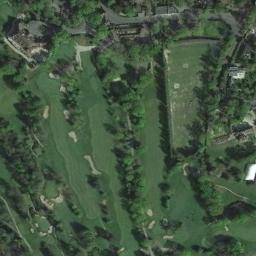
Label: golf_course